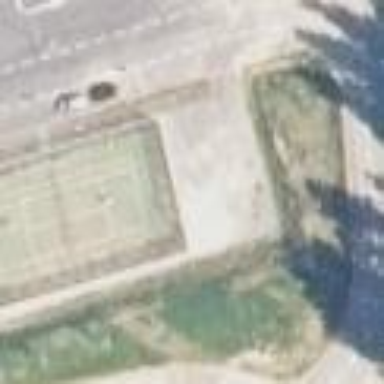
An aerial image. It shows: Soccer pitch for leisureland activities.